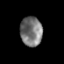
Tissue: prostate
Cell type: T cells
Senescence score: 0.3497
Nuclear area (px): 633
Mean DAPI intensity: 118.779